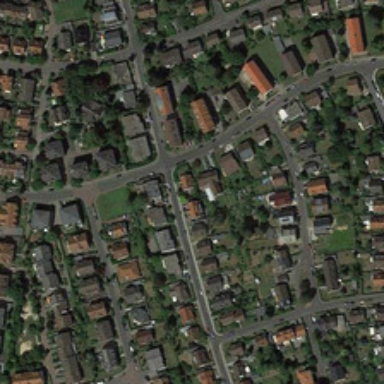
Many buildings and green trees are in a dense residential area .